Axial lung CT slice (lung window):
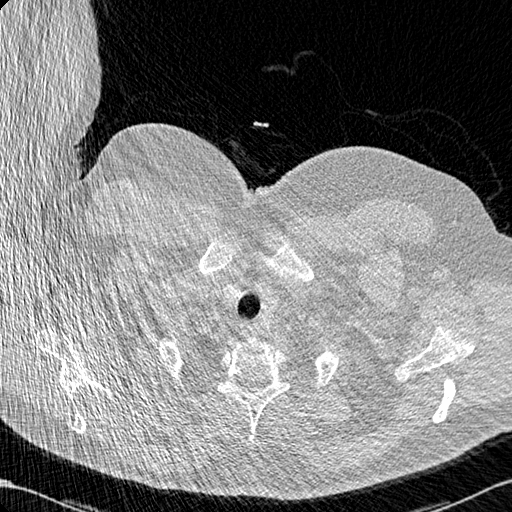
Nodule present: no